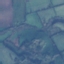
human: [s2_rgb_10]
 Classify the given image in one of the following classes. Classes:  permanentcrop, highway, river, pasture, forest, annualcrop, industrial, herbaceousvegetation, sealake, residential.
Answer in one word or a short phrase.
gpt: Pasture